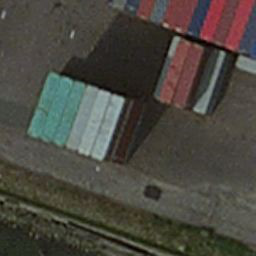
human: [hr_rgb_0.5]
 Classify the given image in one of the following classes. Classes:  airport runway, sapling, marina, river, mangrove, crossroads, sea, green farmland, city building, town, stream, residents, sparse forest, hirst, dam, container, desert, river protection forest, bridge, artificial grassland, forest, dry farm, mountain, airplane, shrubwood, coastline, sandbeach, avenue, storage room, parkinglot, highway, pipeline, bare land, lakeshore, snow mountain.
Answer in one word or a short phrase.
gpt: container